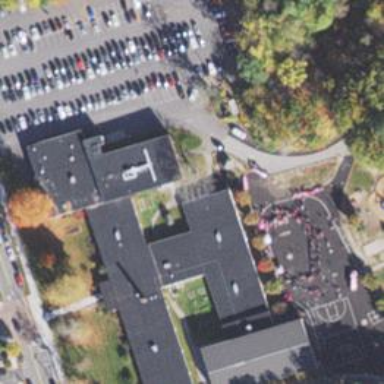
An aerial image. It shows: Building with flat black rubber roof. The building has beige color overall.